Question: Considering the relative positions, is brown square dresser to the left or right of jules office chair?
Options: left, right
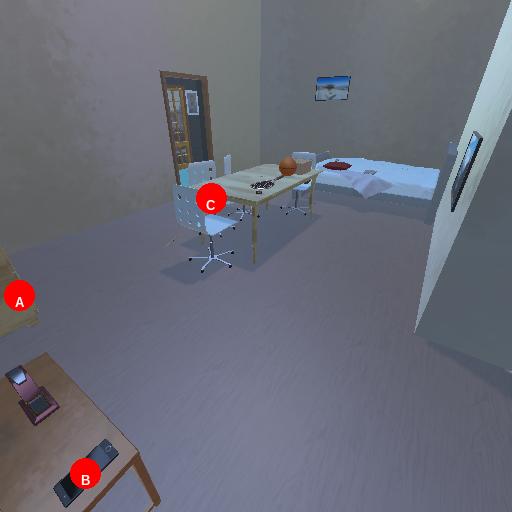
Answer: left